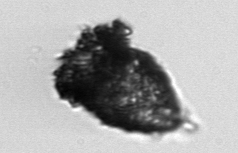
Label: Tintinnopsis